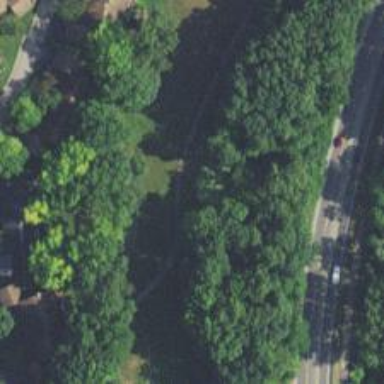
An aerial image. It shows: Service road used as golf cart path.